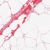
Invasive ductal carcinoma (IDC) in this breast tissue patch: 0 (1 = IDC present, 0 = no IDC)